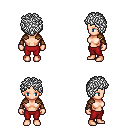
a pixel art fantasy rpg character, female body template, human, light skin, leather shoulder armor, red pants, white curly afro hairstyle, cloth bracers, four views (front, back, left, right), 2x2 character sprite sheet, small pixel art, hard edges, no anti-aliasing